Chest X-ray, AP view. Patient: 66 years old, sex M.
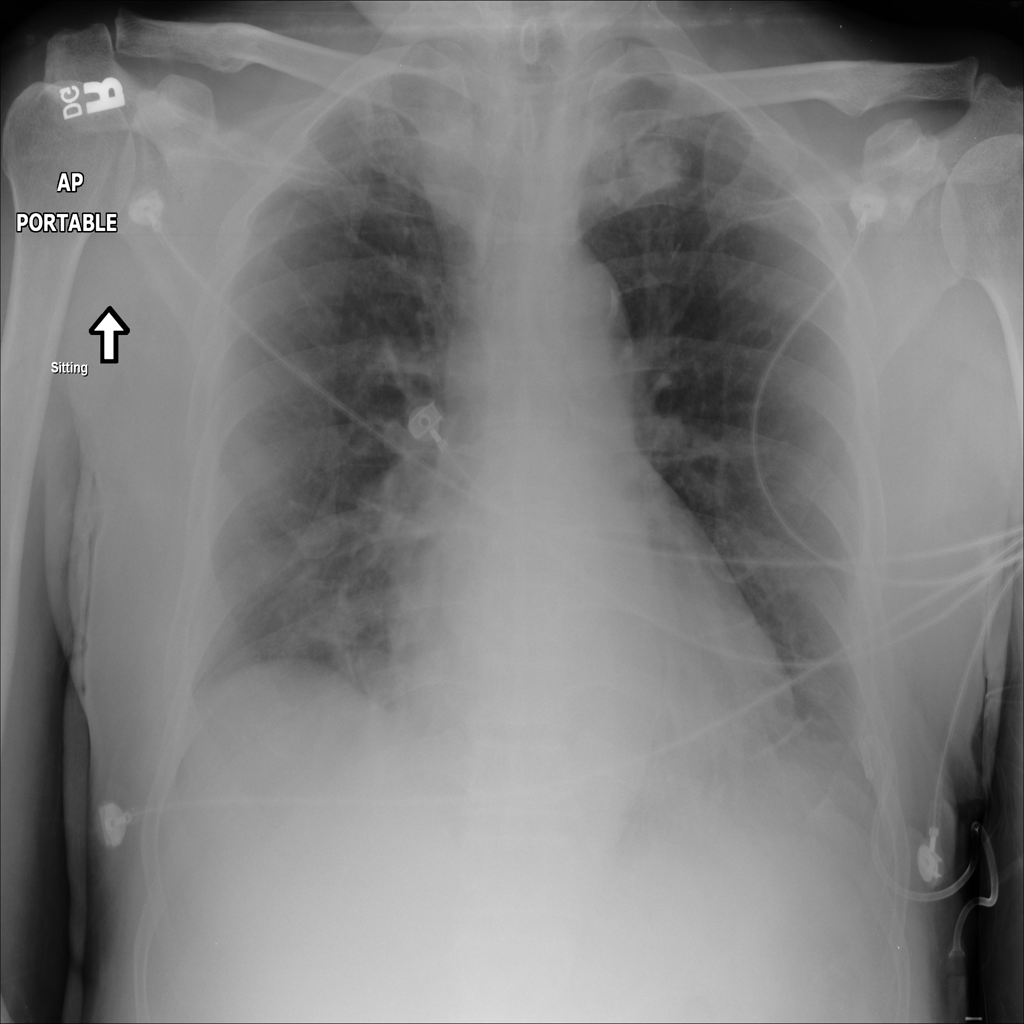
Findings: Consolidation, Nodule, Pneumothorax